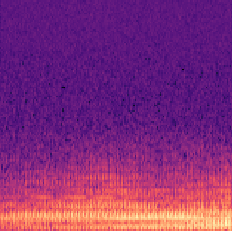
Sound class: Helicopter